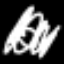
Label: squiggle